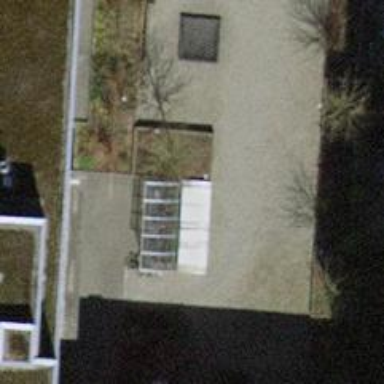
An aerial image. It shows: Bicycle parking area.